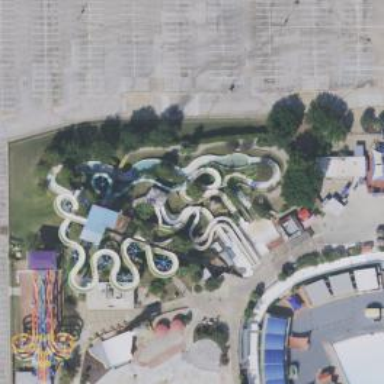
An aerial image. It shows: Water slide attraction.